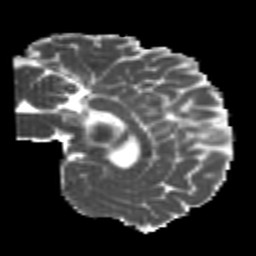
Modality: MD
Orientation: sagittal
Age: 21
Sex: male
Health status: healthy
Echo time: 0.074 s